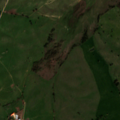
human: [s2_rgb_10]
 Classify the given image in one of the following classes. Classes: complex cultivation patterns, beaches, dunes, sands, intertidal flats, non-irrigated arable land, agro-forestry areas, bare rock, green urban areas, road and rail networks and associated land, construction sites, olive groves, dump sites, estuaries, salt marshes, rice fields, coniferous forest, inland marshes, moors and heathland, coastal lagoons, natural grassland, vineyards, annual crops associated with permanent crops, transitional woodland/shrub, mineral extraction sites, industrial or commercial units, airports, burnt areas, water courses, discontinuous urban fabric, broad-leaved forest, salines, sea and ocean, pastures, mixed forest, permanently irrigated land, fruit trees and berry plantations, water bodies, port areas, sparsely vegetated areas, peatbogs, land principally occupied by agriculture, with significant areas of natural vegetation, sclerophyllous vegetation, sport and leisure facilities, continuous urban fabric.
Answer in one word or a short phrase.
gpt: pastures, water bodies